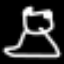
Label: frog